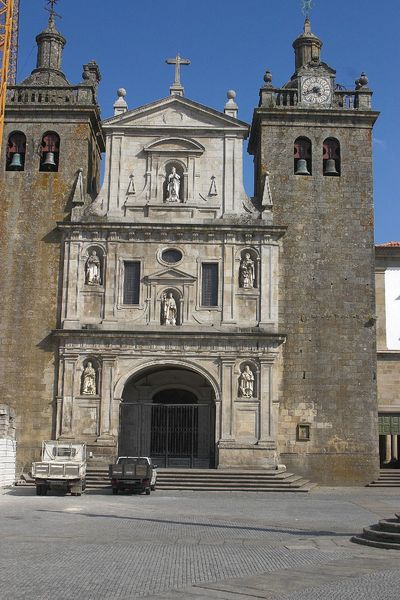
Titel: Kathedrale in Viseu
Standort: Viseu, Kathedrale (EU - P - Beira Alta)
Schlagwörter: kirche, turm, skulptur, fassade, italien, giebel, figuren, treppe, treppen, tor, foto, fotografie, glockenturm, kreuz, türme, rundfenster, portal, skulpturen, glocke, statuen, occuli, autos, fahrzeuge, glocken, fotgrafie, lieferwagen, baufahrzeuge